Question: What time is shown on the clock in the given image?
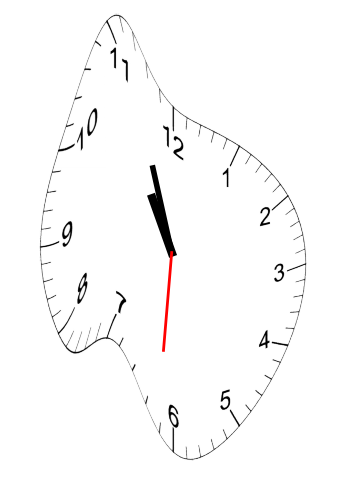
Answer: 10:56:31